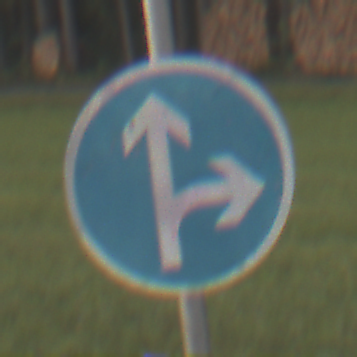
Verkehrszeichen: VorgeschriebeneFahrtrichtungGeradeausOderRechts
Umgebung: Outdoor, Nature
Tageszeit: SunriseSunset
Wetter: Clear
Licht: Natural
Jahreszeit: NotSpecified
Kontrast: LowContrast